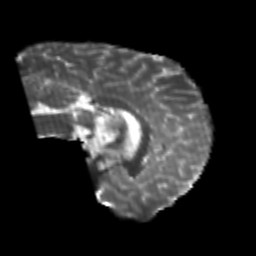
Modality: T2w
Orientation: sagittal
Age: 24
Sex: male
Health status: healthy
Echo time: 0.074 s